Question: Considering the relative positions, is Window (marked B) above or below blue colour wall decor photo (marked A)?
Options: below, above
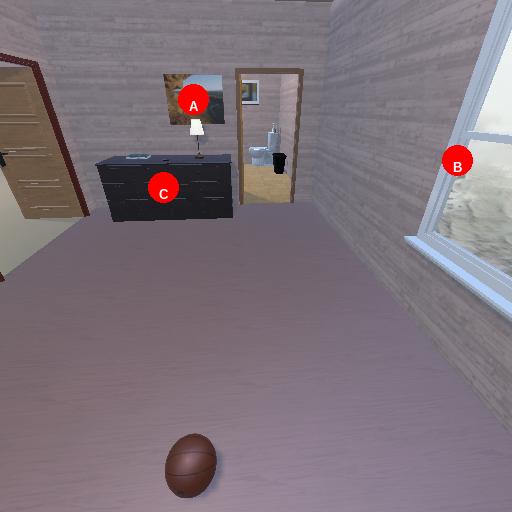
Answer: below